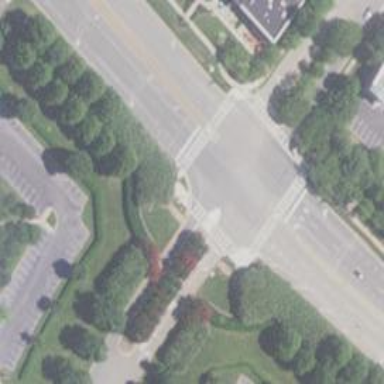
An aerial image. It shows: Marked crossing on the road.